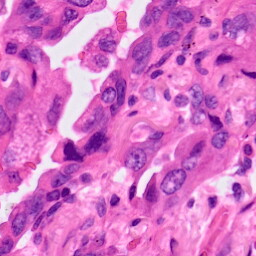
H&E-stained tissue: Lung